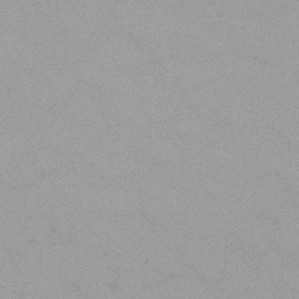
Label: frost